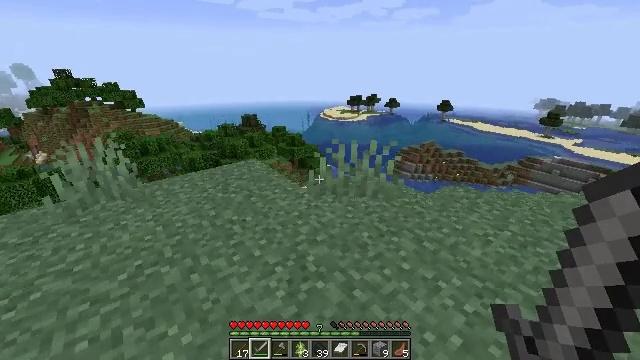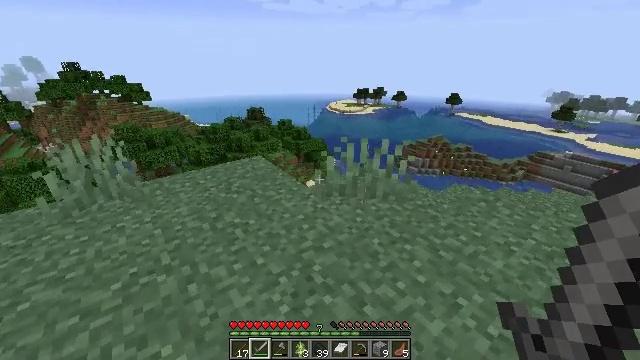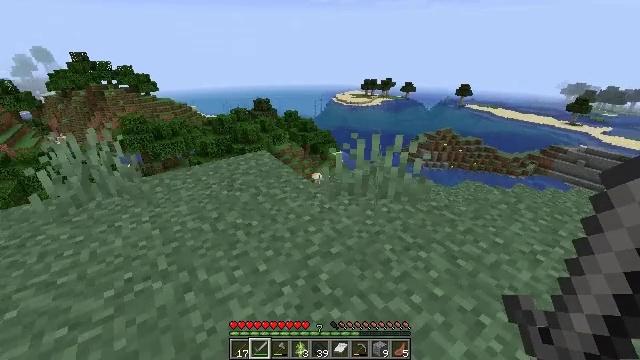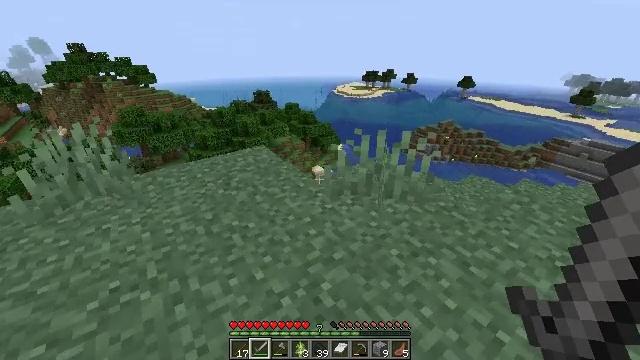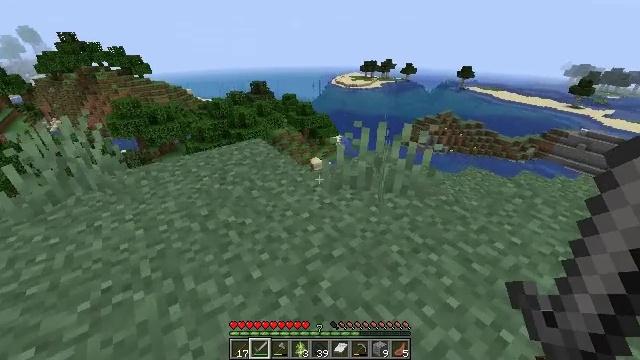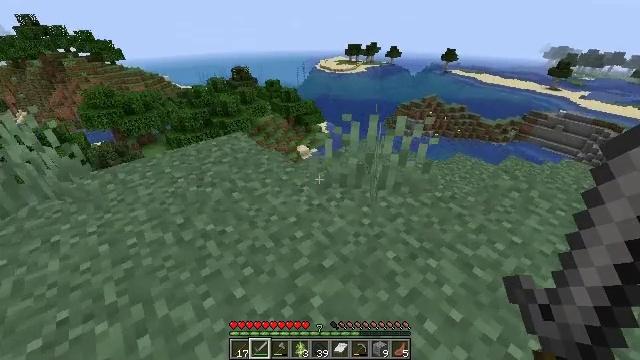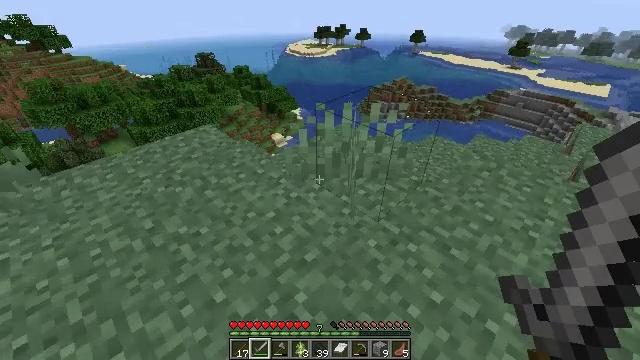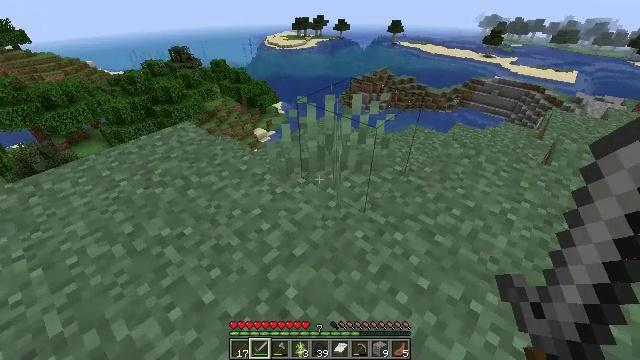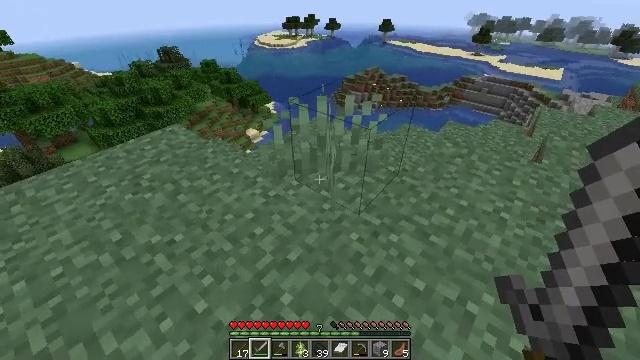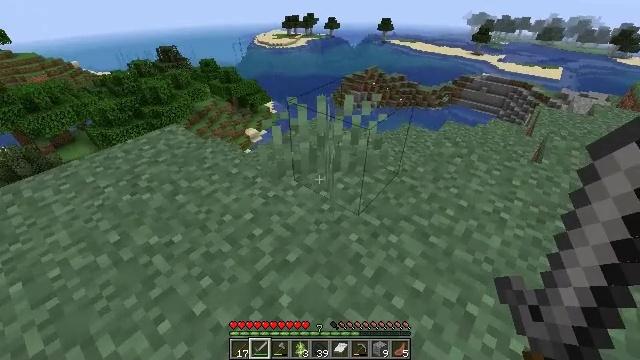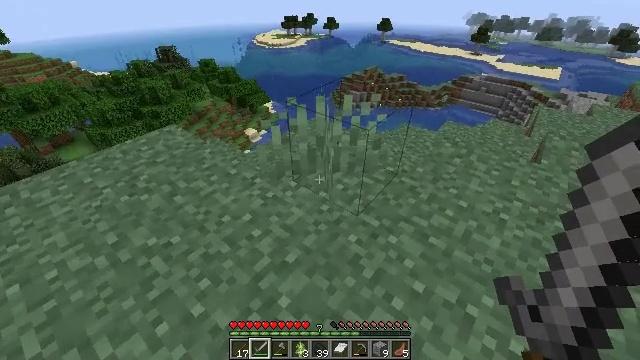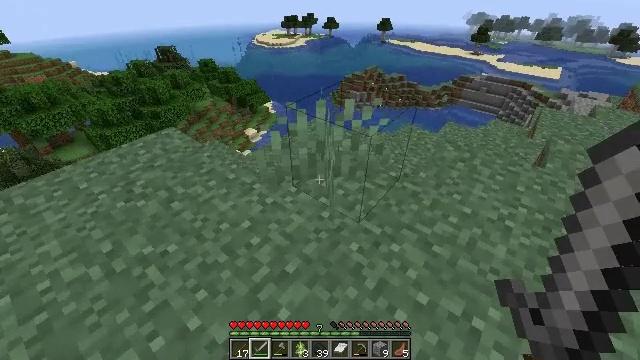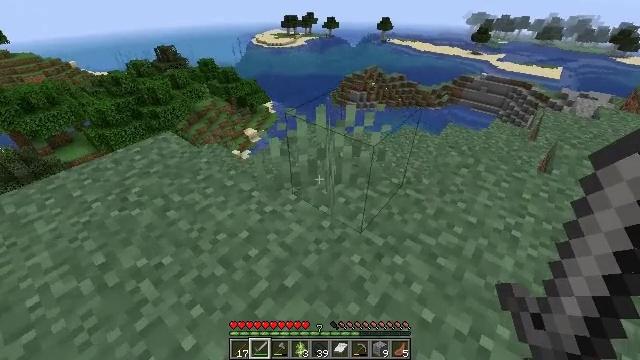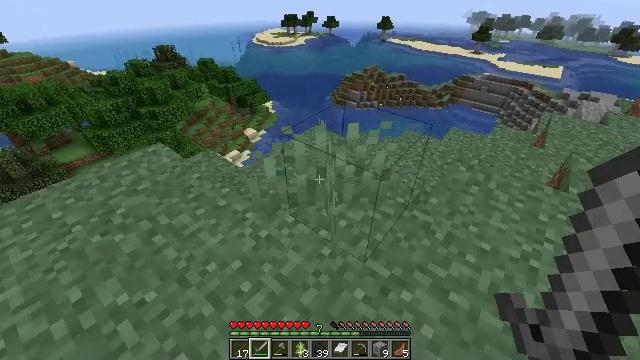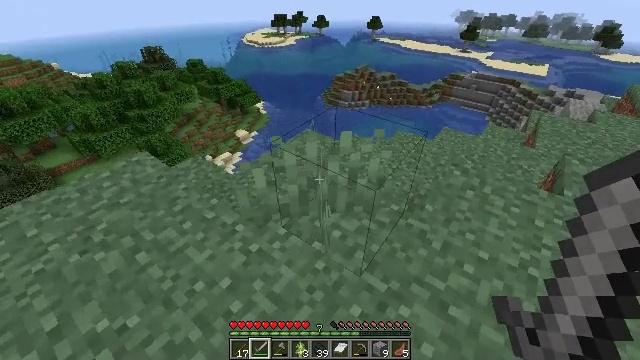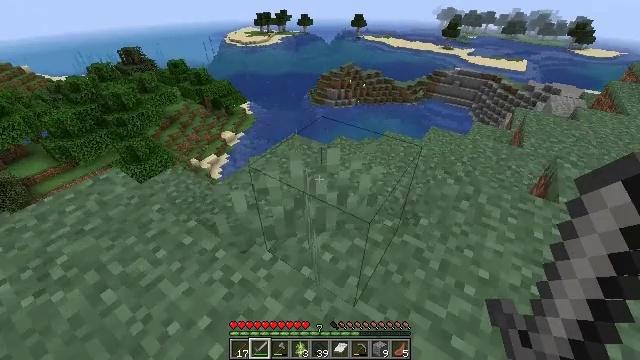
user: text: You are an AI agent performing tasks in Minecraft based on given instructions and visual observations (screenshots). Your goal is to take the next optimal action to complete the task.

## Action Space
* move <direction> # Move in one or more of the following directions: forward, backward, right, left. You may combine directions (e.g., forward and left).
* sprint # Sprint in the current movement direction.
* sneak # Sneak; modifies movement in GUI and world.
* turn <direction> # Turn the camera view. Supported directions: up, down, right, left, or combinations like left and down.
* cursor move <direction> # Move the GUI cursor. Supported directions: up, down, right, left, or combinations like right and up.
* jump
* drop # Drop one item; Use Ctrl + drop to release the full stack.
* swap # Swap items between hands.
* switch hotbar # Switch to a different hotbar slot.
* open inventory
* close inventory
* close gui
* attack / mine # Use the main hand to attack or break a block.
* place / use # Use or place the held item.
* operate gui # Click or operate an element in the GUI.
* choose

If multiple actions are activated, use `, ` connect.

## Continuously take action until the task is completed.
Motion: motion action
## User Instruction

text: Trim the tree by mining oak leaves.
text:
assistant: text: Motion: move forward, turn left and down
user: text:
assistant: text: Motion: move forward, turn left and down
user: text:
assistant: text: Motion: move forward, turn down
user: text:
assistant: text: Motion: move forward, turn down
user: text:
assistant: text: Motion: turn right and down
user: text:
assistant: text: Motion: turn right and down
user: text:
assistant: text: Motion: turn right and down
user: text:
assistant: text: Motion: turn right
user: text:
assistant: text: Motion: no_op
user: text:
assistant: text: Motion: no_op
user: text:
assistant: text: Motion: move forward
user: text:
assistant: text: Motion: move forward
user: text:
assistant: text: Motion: move forward
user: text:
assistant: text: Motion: move forward, turn right
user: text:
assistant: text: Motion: move forward, turn right
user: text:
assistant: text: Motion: move forward, turn right
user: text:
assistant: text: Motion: move forward, turn right
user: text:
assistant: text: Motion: turn right
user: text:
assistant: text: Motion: turn right
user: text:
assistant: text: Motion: turn right
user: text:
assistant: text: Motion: turn right
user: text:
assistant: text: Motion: turn right
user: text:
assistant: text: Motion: turn right
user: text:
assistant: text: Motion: turn right
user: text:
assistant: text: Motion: turn right
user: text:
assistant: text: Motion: turn right
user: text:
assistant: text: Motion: turn up
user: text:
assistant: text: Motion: no_op
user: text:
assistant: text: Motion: no_op
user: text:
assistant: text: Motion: no_op